Question: I'm trying to figure out how Alien Blue, a Reddit App for iPad and iPhone, puts a link to their app after the comment link on Facebook posts. Here is a picture of what I'm referring to:

It's the link with text of "Get Alien Blue" that links directly to their website.
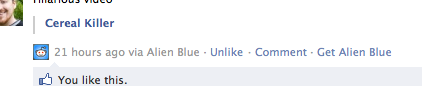
Answer: it's a simple parameter in their API when you post a message.
See <URL>
it's the 'actions' parameter.